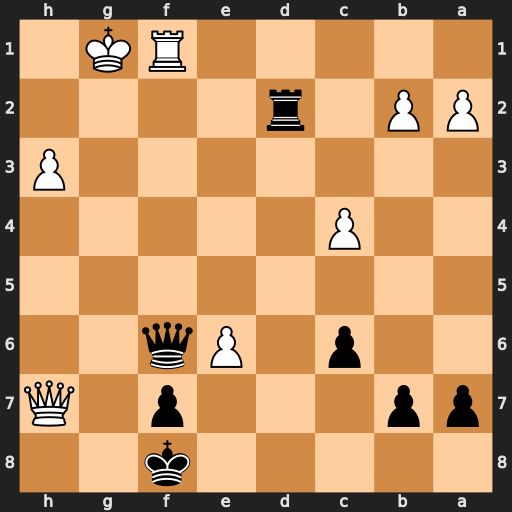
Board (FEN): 5k2/pp3p1Q/2p1Pq2/8/2P5/7P/PP1r4/5RK1
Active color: b
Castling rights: -
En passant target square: -
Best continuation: Qg5+ Kh1 Qg2#